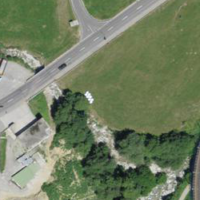
EUNIS habitat code: 55
Species observed at this site:
Acronicta rumicis
Centaurea scabiosa